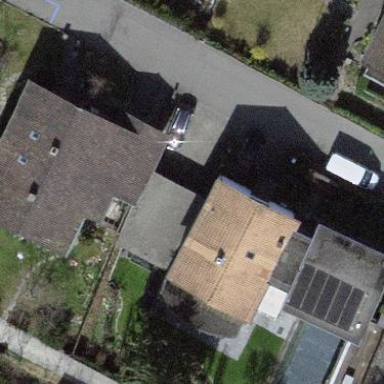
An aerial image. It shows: Detached building.